Question: I want to be able to write code that interacts with an app running on my computer which is listening on port 5587.
'''
static void Main(string[] args)
{
HttpPost("http://localhost:5587", "/send/?username=testingname&password=testingpw");
}
public static string HttpPost(string URI, string Parameters)
{
System.Net.WebRequest req = System.Net.WebRequest.Create(URI);
req.Proxy = WebRequest.DefaultWebProxy;
//Add these, as we're doing a POST
req.ContentType = "application/x-www-form-urlencoded";
req.Method = "POST";
//We need to count how many bytes we're sending. Params should be name=value&
byte[] bytes = System.Text.Encoding.ASCII.GetBytes(Parameters);
req.ContentLength = bytes.Length;
System.IO.Stream os = req.GetRequestStream();
os.Write(bytes, 0, bytes.Length); //Push it out there
os.Close();
System.Net.WebResponse resp = req.GetResponse();
if (resp == null) return null;
System.IO.StreamReader sr = new System.IO.StreamReader(resp.GetResponseStream());
resp.Close();
return sr.ReadToEnd().Trim();
}
'''
When I read the specs on the app, it says:
1) The POST should be:
> <URL>?
username=user&
password=pw&
to=destination&
bcc=bccDestination&
subject=messageSubject
2) And also the POST should be:
> message=messageBody
3) Also, this POST request returns a UUID of the message in the queue. This UUID is used later for checking the status of messages in the queue.
How might I change this code to pull off the three things there that I need to do including getting a response back with an ID so I can save it for later?
---
EDIT:
There is a screen shot of what the output I need looks like versus the output that I am currently putting out.
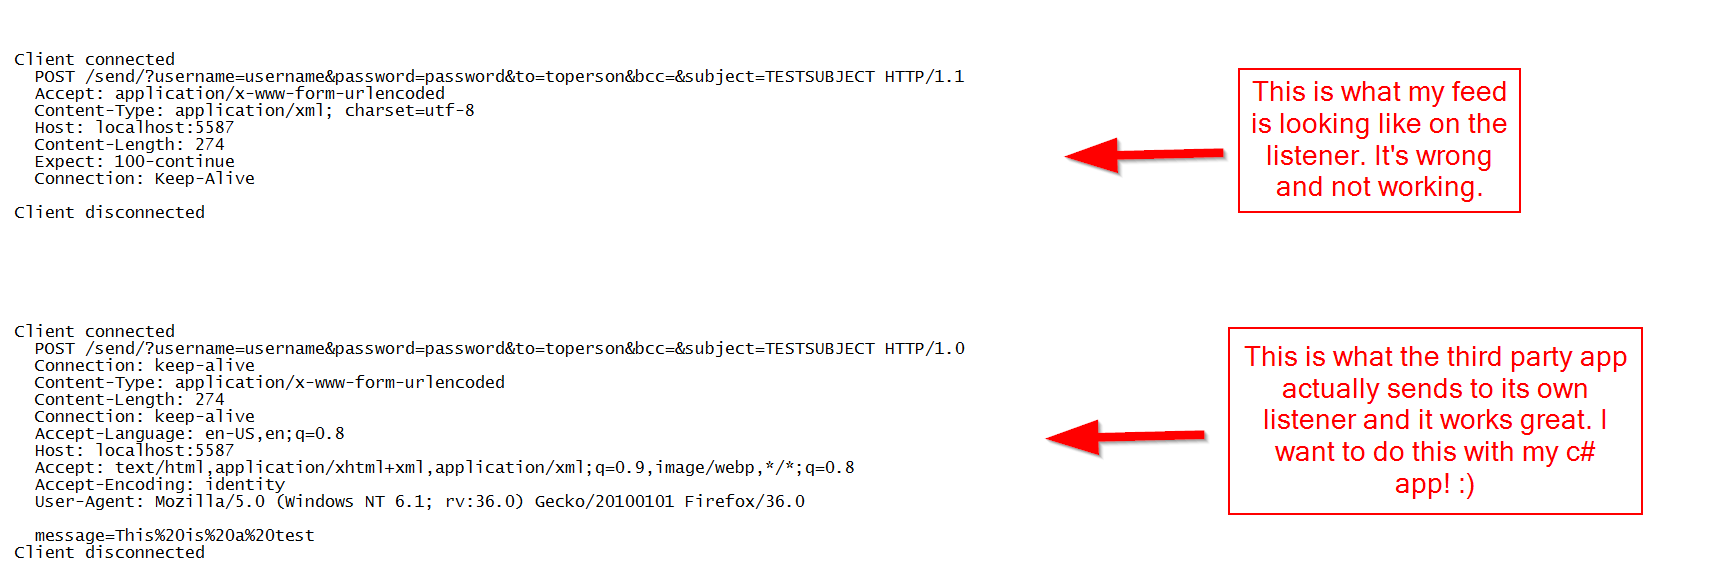
Answer: The query string parameters should be part of the uri string, and a message needs to be set in the request body
Call it like this
'''
string uuid = HttpPost("http://localhost:5587/send/?username=user&password=pw&to=destination&bcc=bccDestination&subject=messageSubject", "message=hi there");
Console.WriteLine(uuid);
Console.ReadLine();
'''
Change last two lines of HttpPost method to
'''
string uuid = sr.ReadToEnd().Trim();
resp.Close();
return uuid;
'''
Of course you will need to change the parameters values to those that are valid